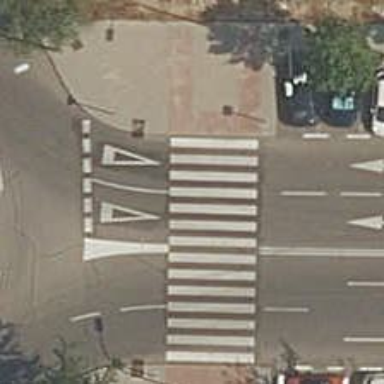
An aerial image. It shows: Uncontrolled crossing on the road.